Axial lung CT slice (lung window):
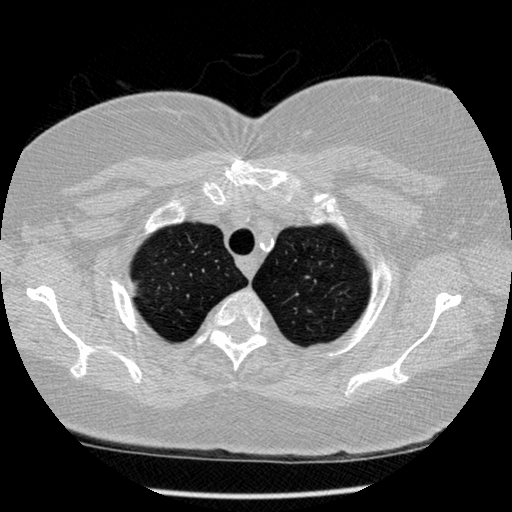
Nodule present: no